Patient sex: M
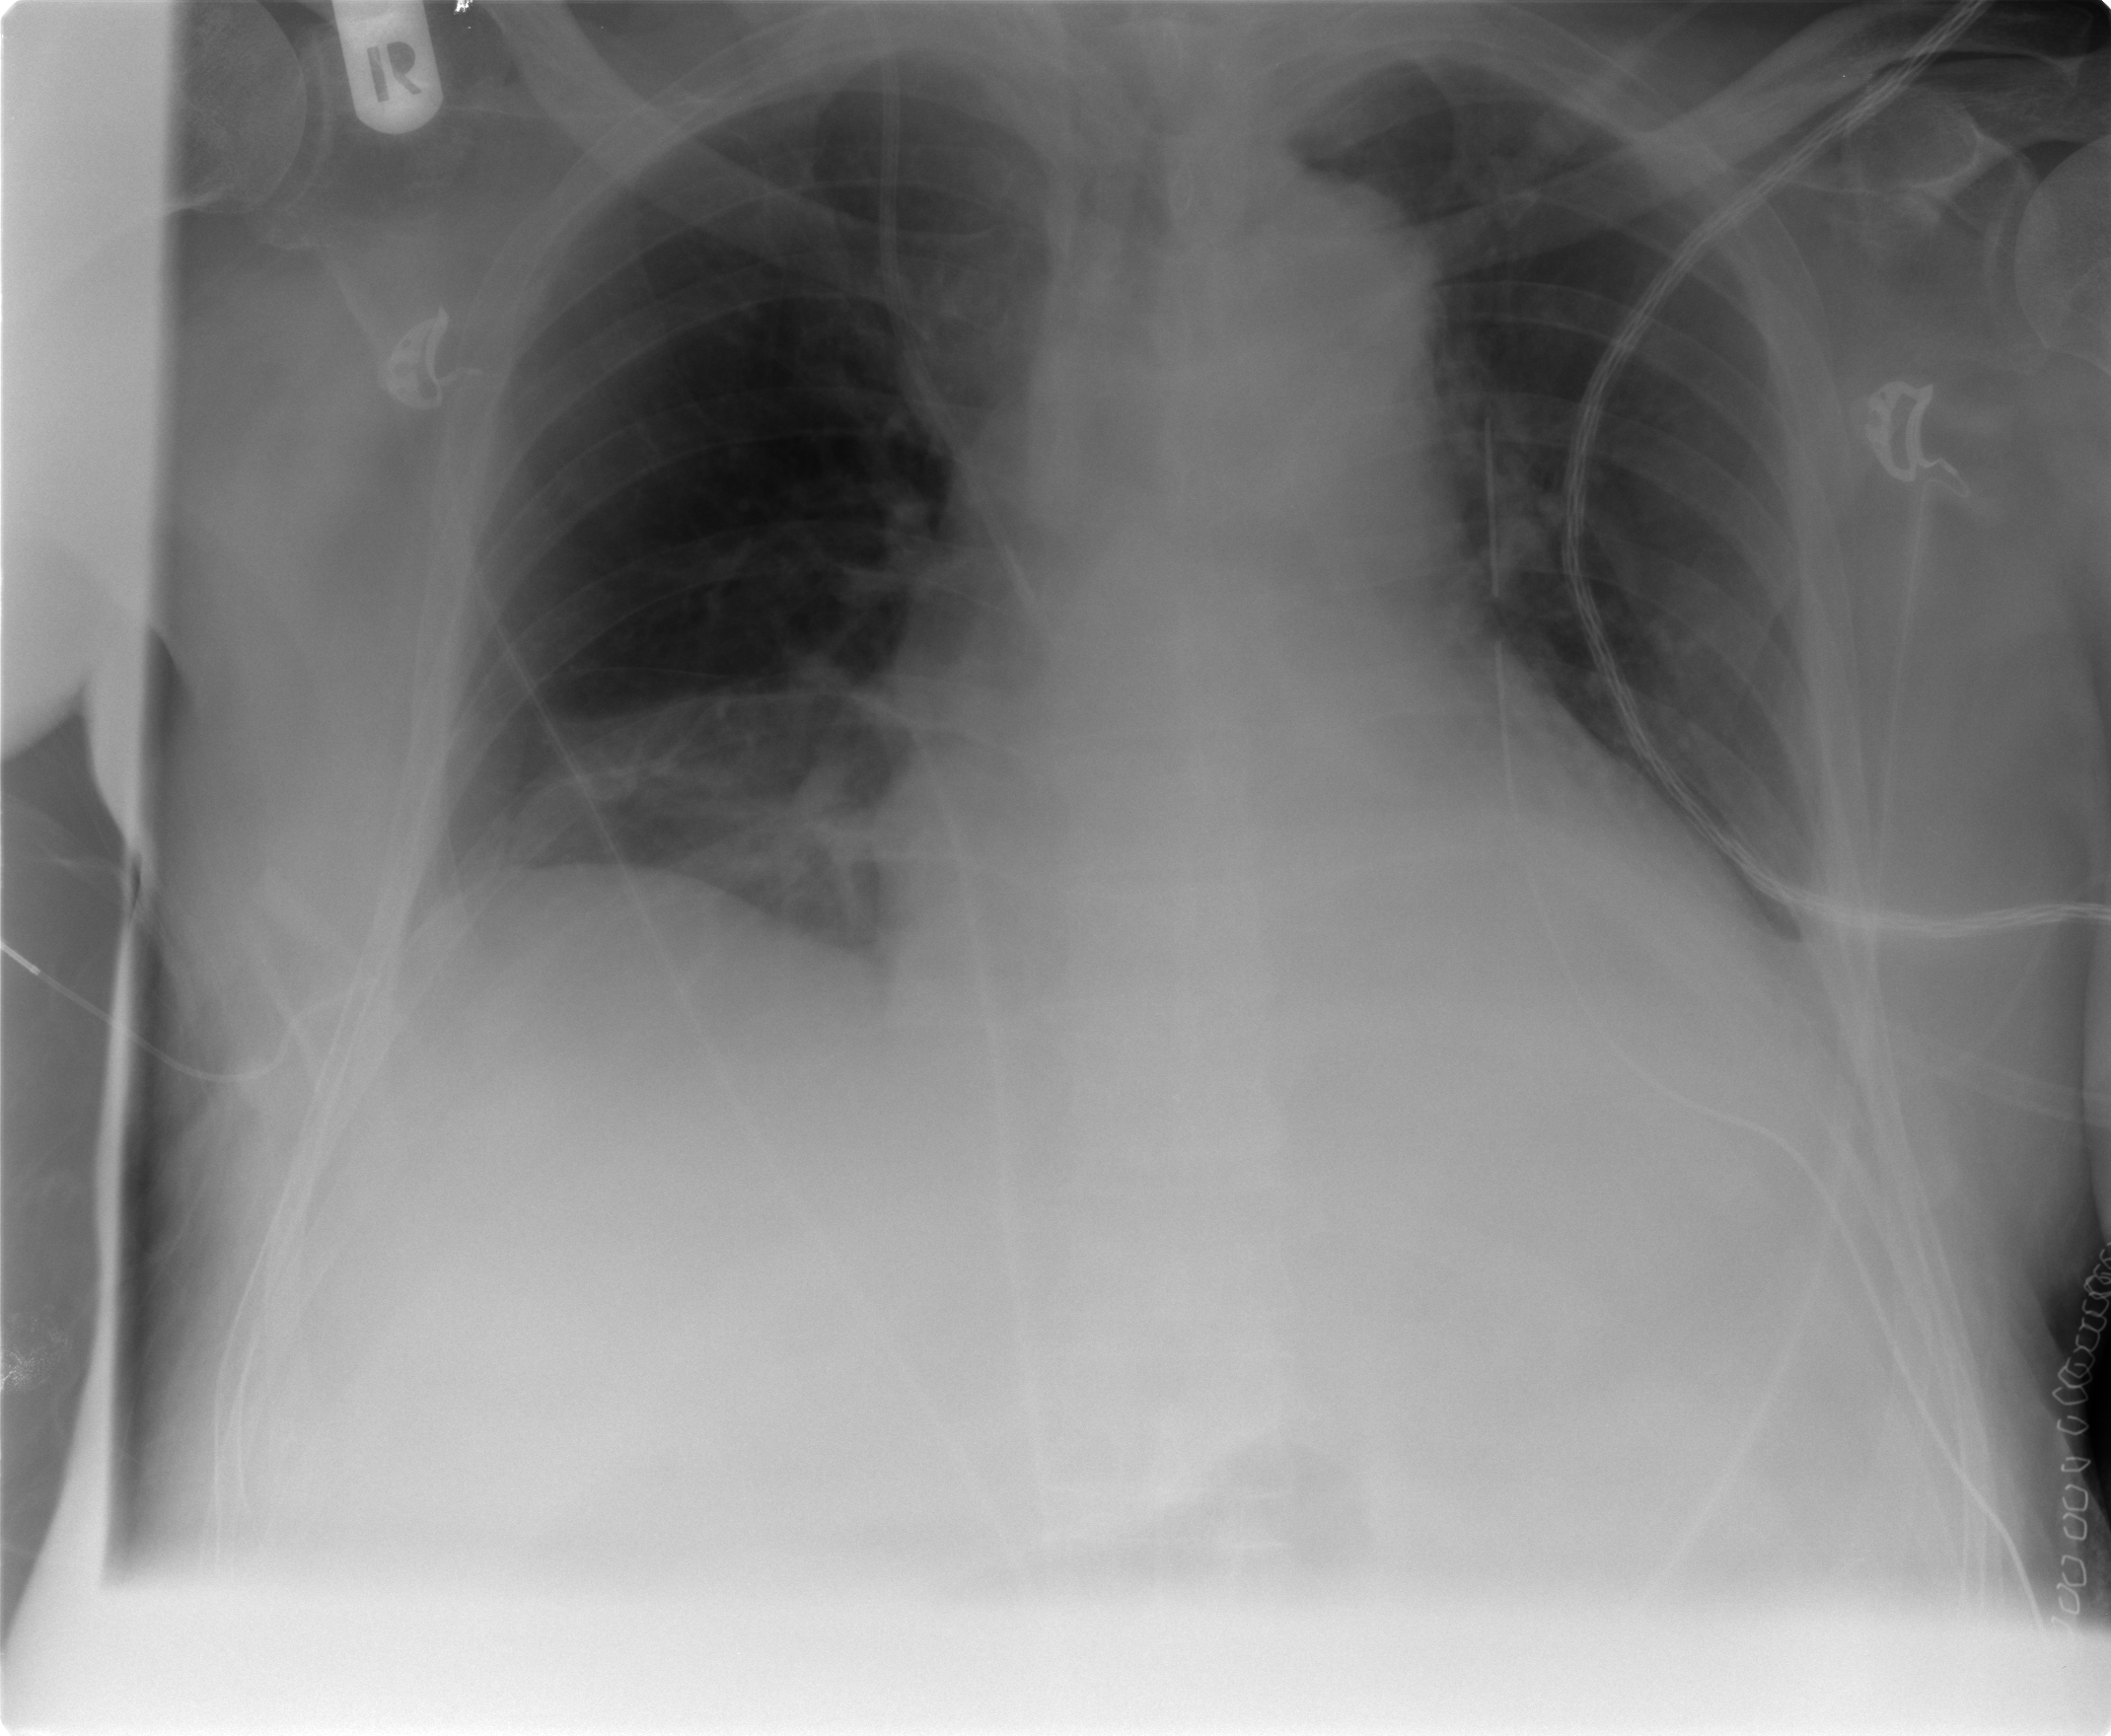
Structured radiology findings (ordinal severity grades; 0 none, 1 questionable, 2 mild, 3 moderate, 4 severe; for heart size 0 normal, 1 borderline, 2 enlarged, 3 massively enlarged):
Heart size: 1
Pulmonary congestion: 0
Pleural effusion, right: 2
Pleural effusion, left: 2
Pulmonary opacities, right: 0
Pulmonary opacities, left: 0
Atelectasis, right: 2
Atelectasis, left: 2